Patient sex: M
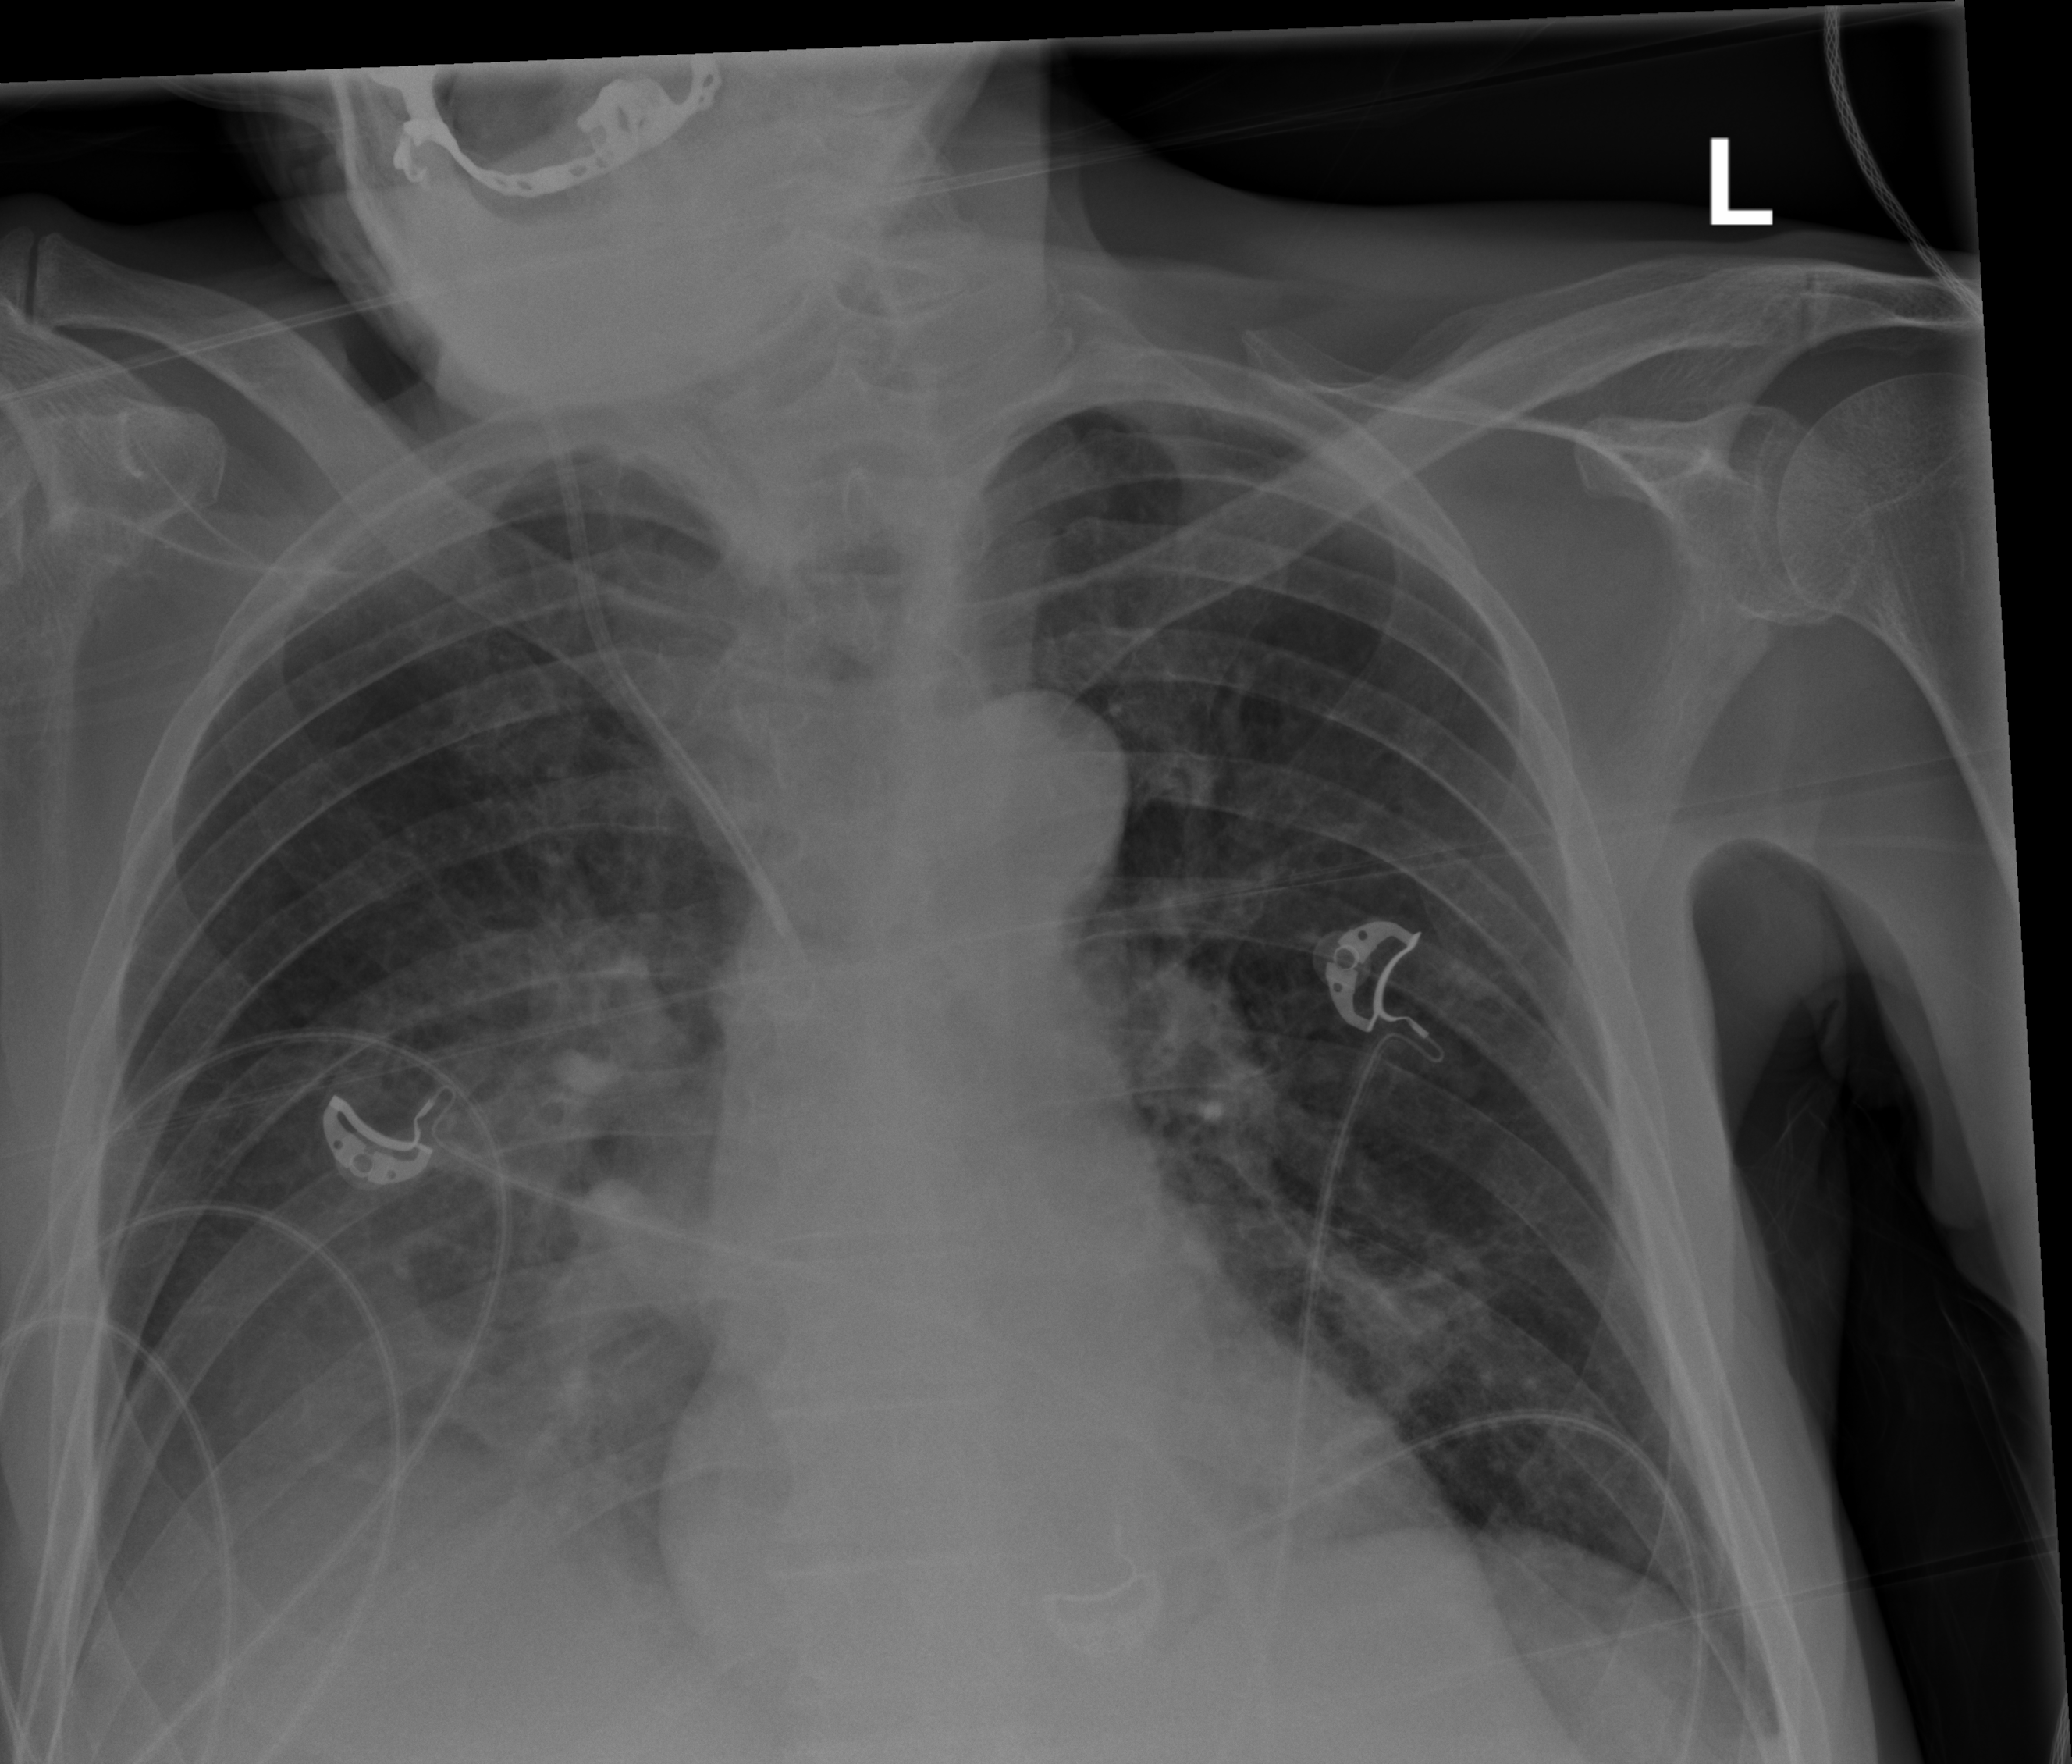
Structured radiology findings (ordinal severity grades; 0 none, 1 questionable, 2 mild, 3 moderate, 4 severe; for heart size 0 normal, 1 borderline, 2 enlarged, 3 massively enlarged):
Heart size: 0
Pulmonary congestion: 2
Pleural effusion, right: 2
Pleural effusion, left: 0
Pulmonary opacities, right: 2
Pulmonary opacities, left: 1
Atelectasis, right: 2
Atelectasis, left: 2